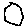
Label: hexagon